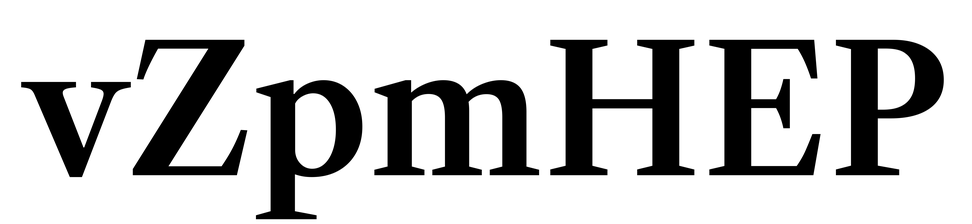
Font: LibreCaslonText_SemiBold